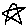
Label: star